Question: I created a <URL> to be used in a custom TFS Build Template. The activity has 3 custom InputArguments:
1. TfsBuildProcessTemplatesFolder (...or any relative path I want to build)
2. TfsDropFolder
3. TfsSourceFolder
However, I do not see any familiar TFS variables listed in the list of available Workflow Variables. I would be willing to "build" the relative paths from a common variable, though.
I am looking for variables to things like:
- - - -
This tells me I am using the wrong variable(s)
'''
Validation Error: The private implementation of activity '1: DynamicActivity' has the following validation error: Compiler error(s) encountered processing expression "BuildDir".
'BuildDir' is not declared. It may be inaccessible due to its protection level.
'''
- - -
...things like that.

In case you need it...
'''
namespace Custom.Activities.NuGet
{
using System;
using System.Linq;
using System.Activities;
using Microsoft.TeamFoundation.Build.Workflow.Activities;
using Microsoft.TeamFoundation.Build.Client;
using Microsoft.TeamFoundation.Build.Workflow.Tracking;
[BuildActivity(HostEnvironmentOption.All)]
[ActivityTracking(ActivityTrackingOption.ActivityOnly)]
public sealed class CreateNuGetPackages : CodeActivity
{
#region <Properties>
#region inputs
public InArgument<string> TfsBuildResourcesFolder { get; set; }
public InArgument<string> TfsDropFolder { get; set; }
public InArgument<string> TfsSourceFolder { get; set; }
#endregion
#endregion
#region <Methods>
protected override void Execute(CodeActivityContext context)
{
// Do stuff here
}
#endregion
}
}
'''
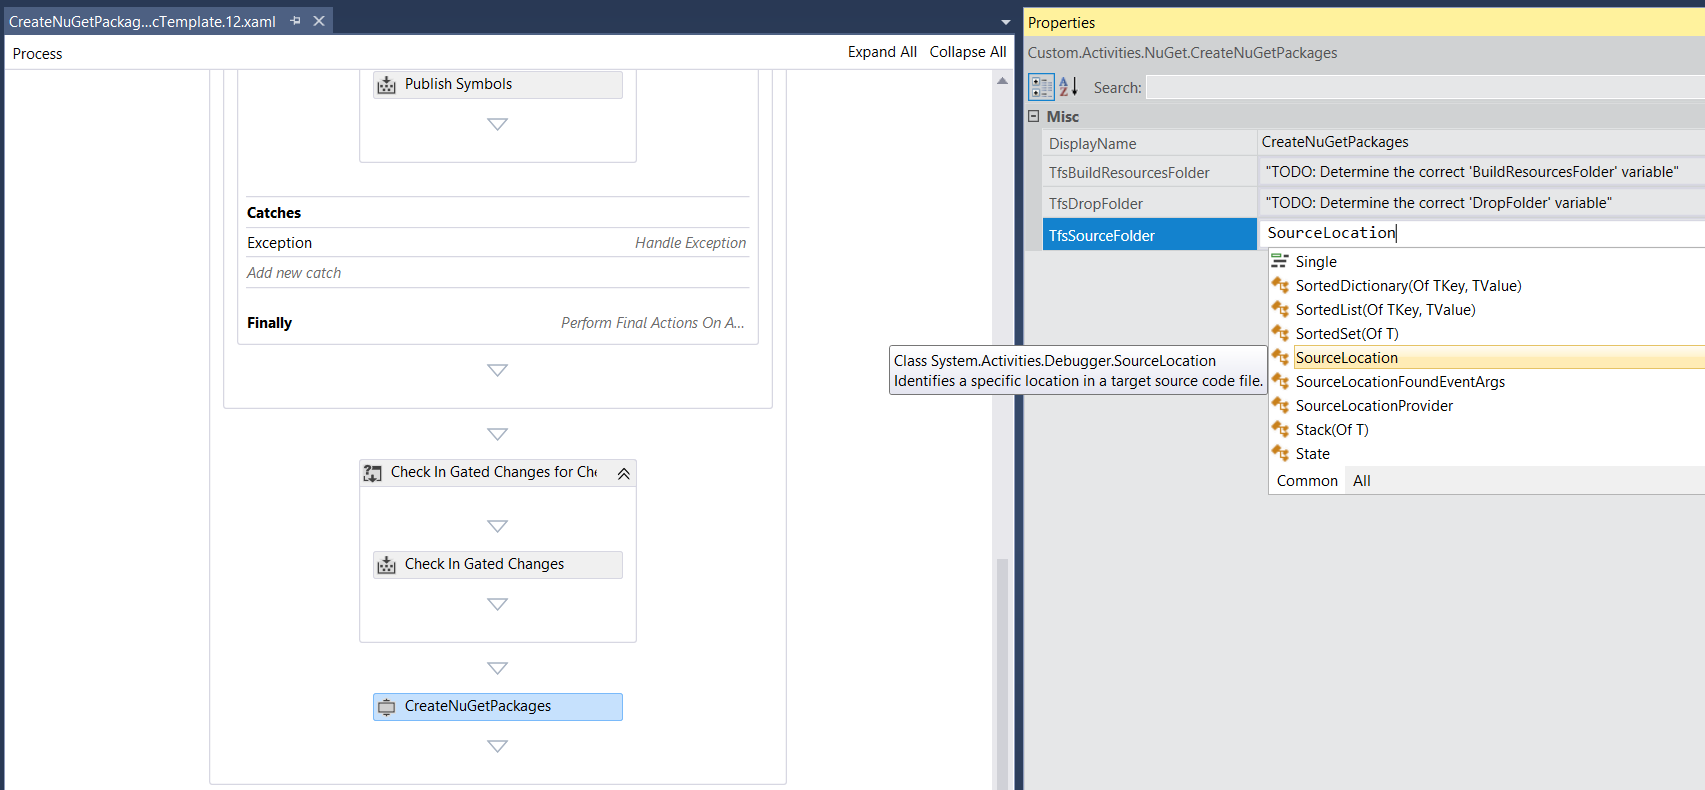
Answer: You can view list of variables available to workflow in one of workflows tabs - variables, optionally arguments tab may be of interest if value is given by your definition config
And as stated by Mike variables are defined in workflow scopes - usually sequences and other block type activities. If the variable your looking for is not seen in the list its not available in currently open/selected scope. You can define your own variable in higher scope and assign value to it for use later in different part.
Intelli-sense for properties should have available variables visible.